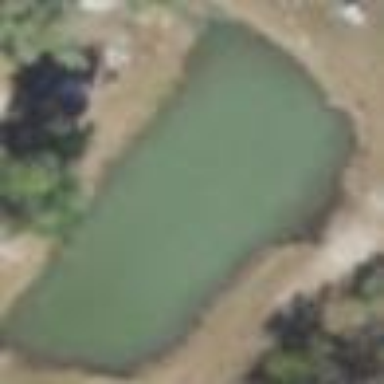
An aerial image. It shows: Natural reservoir of water.